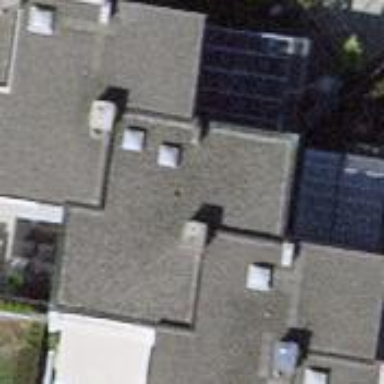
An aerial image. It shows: Terrace building.